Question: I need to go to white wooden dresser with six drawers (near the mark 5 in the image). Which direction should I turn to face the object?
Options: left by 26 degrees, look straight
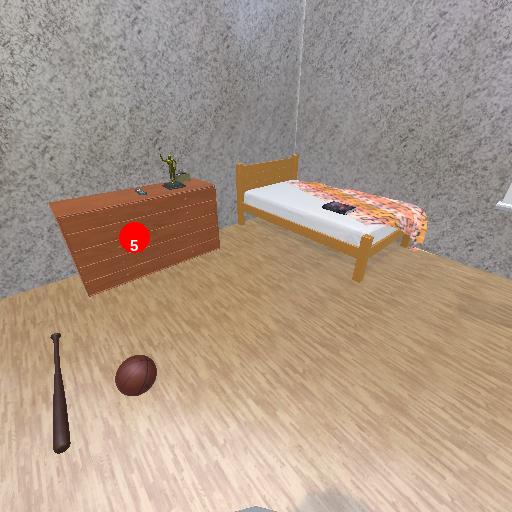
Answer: left by 26 degrees